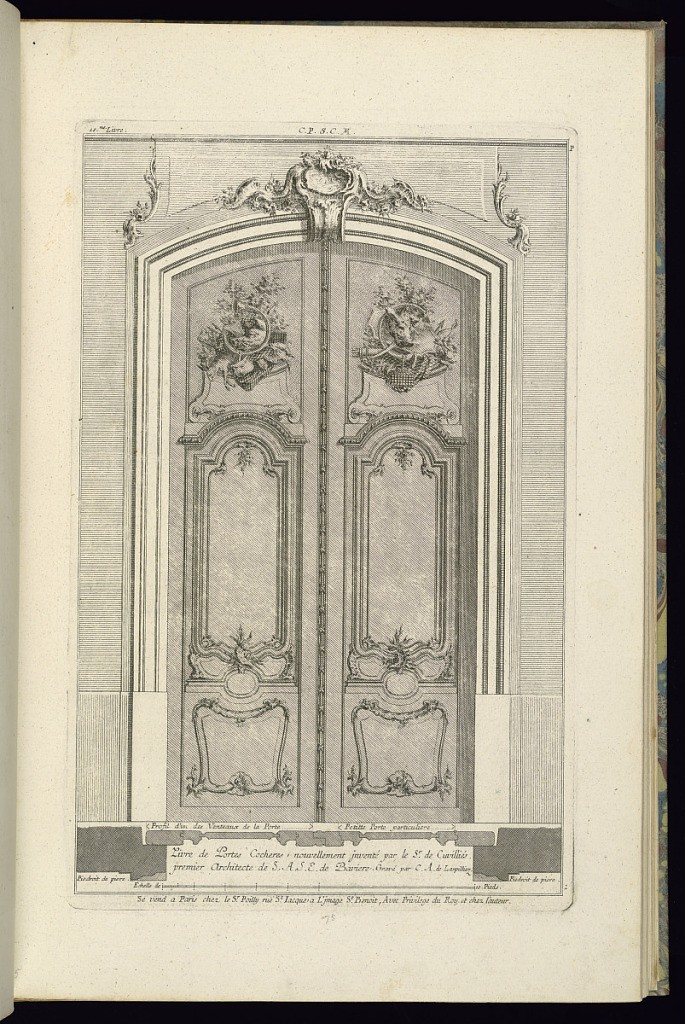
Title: Elevation and Plan of a Carriage Entrance
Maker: François de Cuvilliés the Elder, Belgian, 1695 - 1768
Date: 1745
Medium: Etching and engraving on off-white laid paper
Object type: Print
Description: Design for the doors of a carriage entrance. The doors are decorated with ornament motifs including trophies of the hunt with a rocaille clasp at the top. The plate is numbered but not signed.